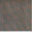
Piece: xx